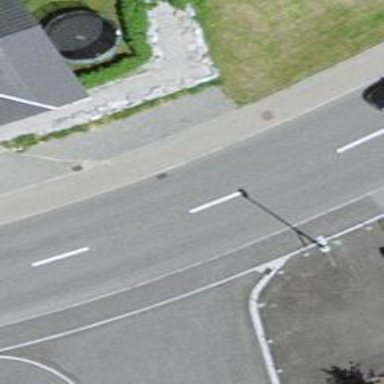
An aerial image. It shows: Secondary road with asphalt surface.